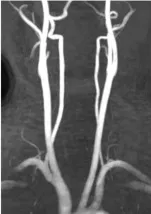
Hair and MRI of the patient. And carotid arteries.
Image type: radiology (mri)